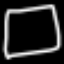
Label: square